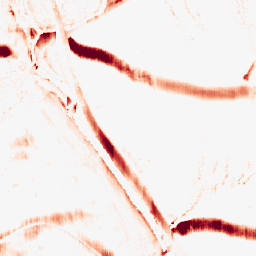
Category: morphological
Decomposition family: morphological_rect
Decomposition parameters: operation: opening
width: 5
height: 20
Upsampling method: area
Upsampling parameters: scale: 2
Upsampling scale: 2